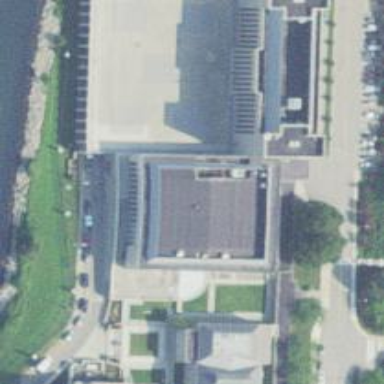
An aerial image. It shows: View of university building.